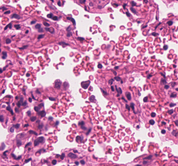
Tumor epithelial tissue: no
Tumor-associated stroma tissue: no
Normal tissue: yes